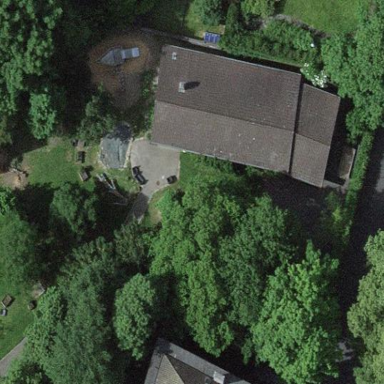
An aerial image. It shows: Kindergarten.